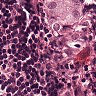
Metastatic tissue present: yes